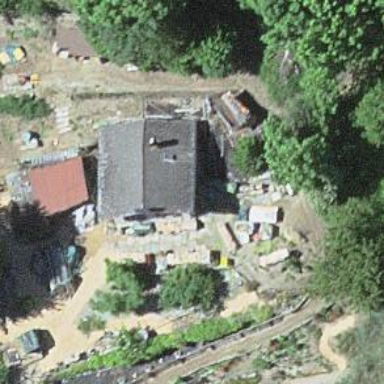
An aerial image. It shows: Detached building.